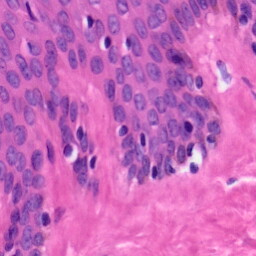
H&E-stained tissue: Skin